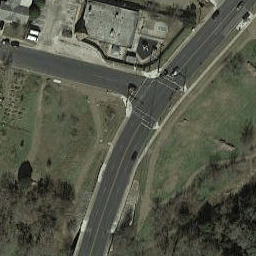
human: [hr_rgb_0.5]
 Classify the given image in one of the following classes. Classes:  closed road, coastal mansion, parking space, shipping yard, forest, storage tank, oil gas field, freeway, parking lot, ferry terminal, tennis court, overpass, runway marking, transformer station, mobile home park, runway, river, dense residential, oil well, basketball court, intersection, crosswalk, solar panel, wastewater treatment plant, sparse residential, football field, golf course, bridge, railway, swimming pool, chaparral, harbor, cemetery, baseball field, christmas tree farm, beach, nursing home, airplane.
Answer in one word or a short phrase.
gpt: intersection